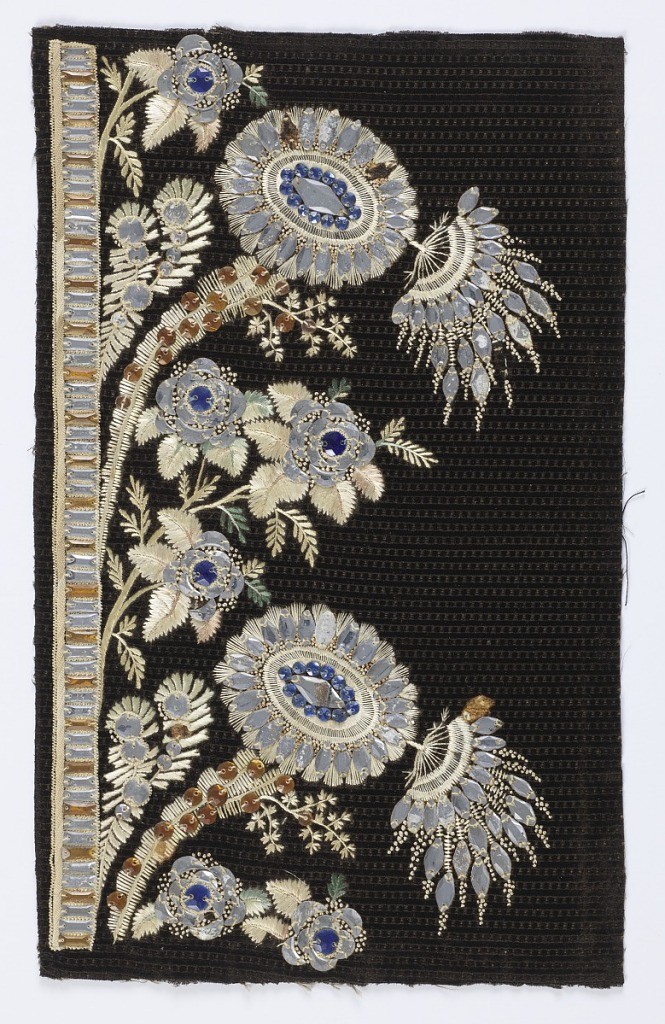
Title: Embroidery sample
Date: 1775–1805
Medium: silk and colored glass beads on a silk ground Technique: embroidered on cut voided supplementary warp pile (velvet)
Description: Floral pattern embroidered with multicolored silk and blue, silver and gold glass beads on a patterned black cisele velvet.